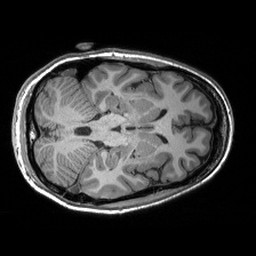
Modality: T1w
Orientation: axial
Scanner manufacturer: siemens
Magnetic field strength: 3 T
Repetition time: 2.53 s
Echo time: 0.00288 s